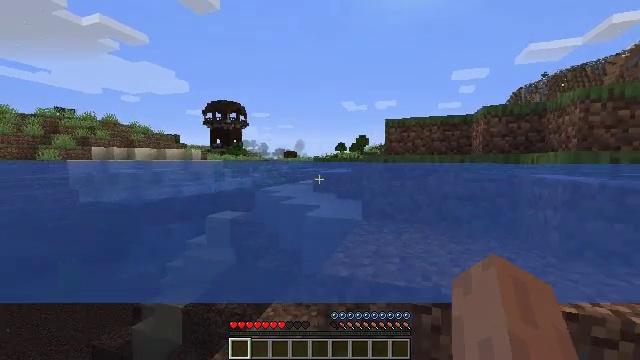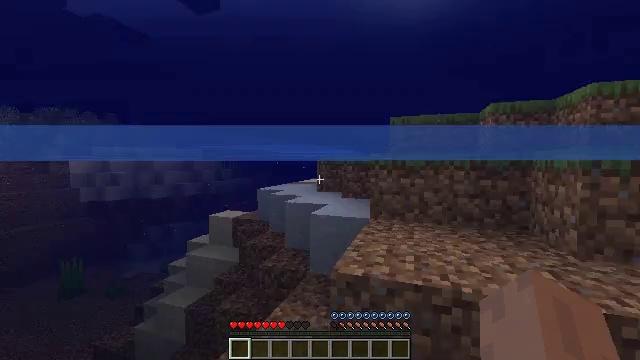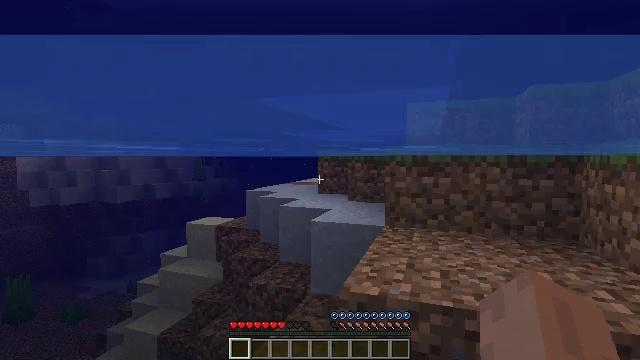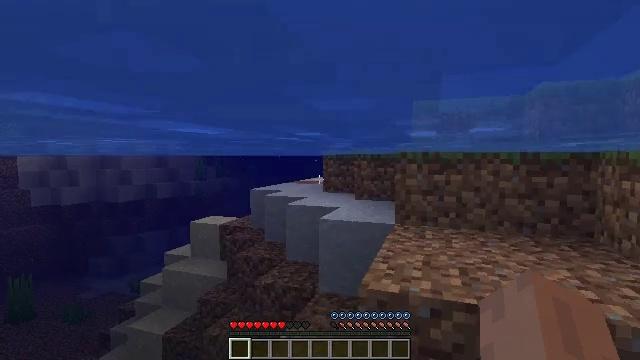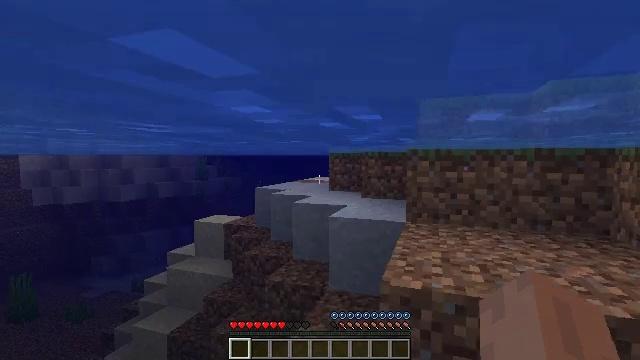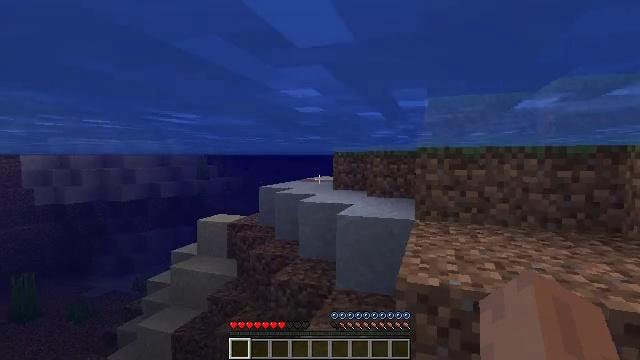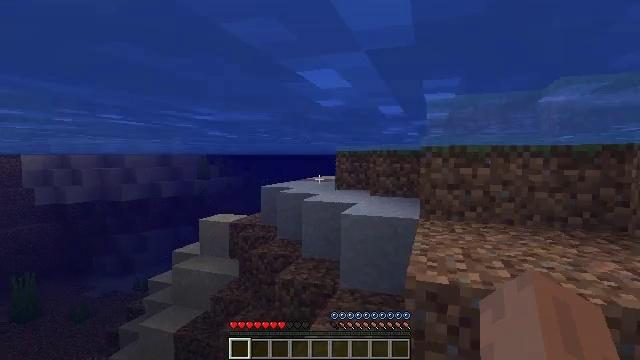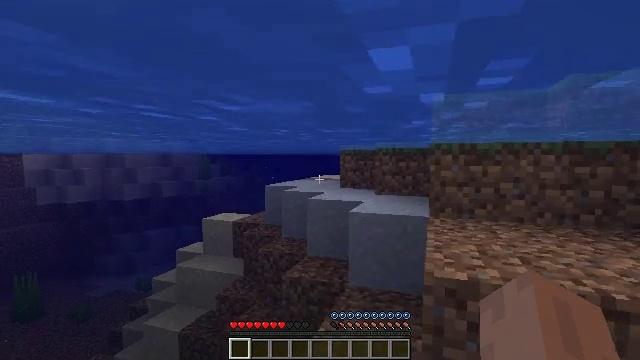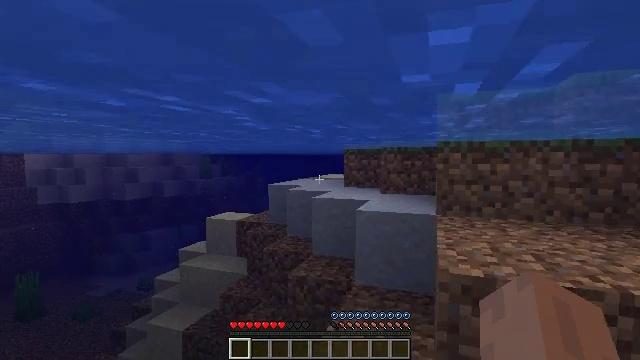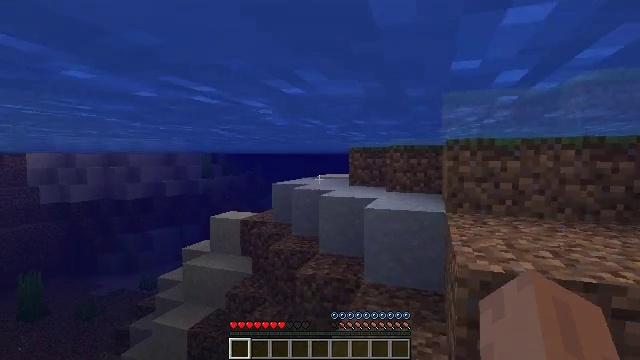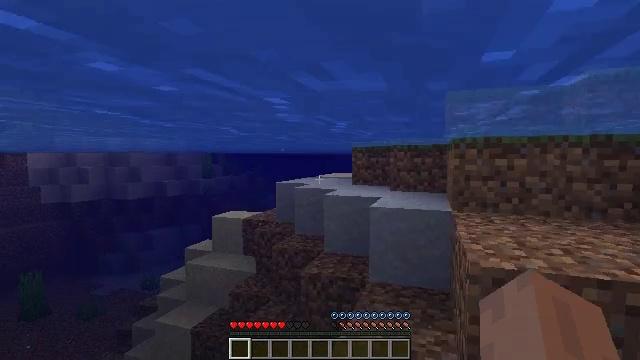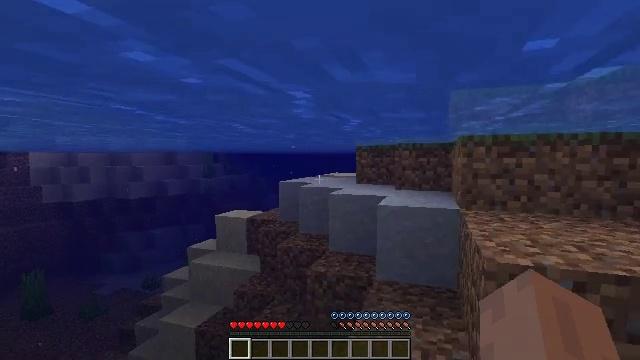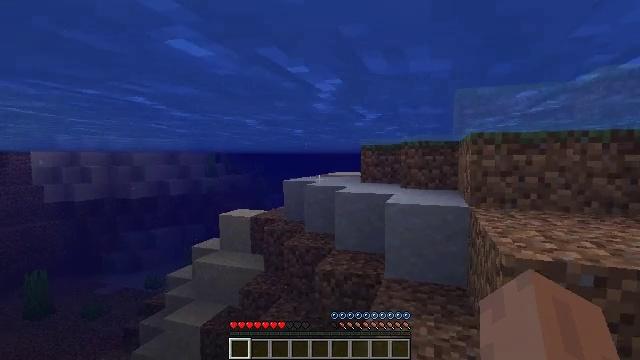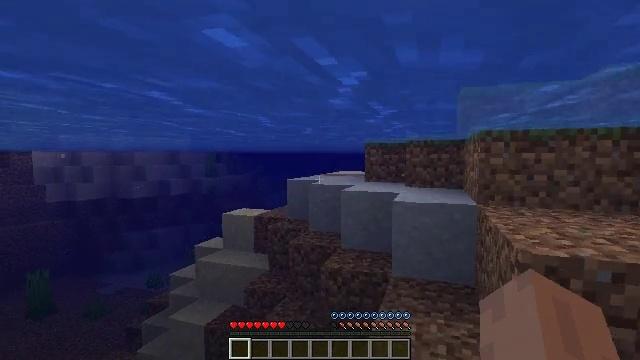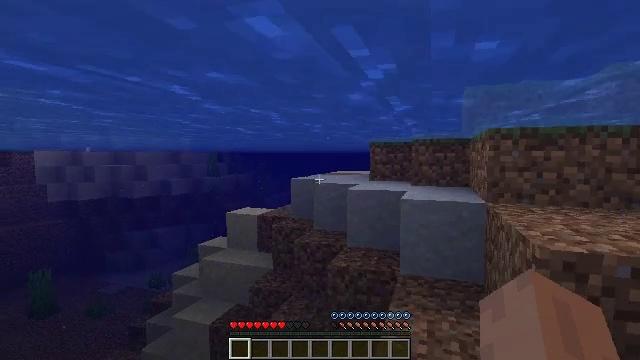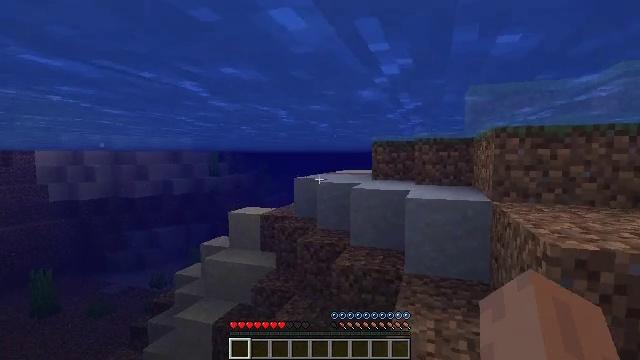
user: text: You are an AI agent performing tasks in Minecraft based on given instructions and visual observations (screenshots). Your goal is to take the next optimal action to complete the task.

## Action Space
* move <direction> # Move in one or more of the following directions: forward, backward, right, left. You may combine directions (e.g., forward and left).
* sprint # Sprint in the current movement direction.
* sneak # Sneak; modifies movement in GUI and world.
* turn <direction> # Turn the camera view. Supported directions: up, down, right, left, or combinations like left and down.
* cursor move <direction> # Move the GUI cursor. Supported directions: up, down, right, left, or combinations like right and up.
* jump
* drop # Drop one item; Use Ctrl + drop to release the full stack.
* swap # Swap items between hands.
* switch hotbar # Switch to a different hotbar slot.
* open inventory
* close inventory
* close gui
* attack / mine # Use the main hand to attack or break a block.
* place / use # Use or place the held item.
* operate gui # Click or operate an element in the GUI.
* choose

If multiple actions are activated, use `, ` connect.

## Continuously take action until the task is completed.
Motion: motion action
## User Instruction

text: Mine the birch planks.
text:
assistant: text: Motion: move left, attack / mine
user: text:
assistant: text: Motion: move left, attack / mine
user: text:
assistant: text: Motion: move left, attack / mine
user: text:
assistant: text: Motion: move left, attack / mine
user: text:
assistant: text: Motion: move left, attack / mine
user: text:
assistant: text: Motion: move left, attack / mine
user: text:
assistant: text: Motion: move left, attack / mine
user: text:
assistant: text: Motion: move left, attack / mine
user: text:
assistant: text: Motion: move left, attack / mine
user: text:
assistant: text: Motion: move left, attack / mine
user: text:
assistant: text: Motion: move left, attack / mine
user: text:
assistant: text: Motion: move left, attack / mine
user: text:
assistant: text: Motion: move left, attack / mine
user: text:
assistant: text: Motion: move left, attack / mine
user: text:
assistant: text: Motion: move forward and move left, attack / mine
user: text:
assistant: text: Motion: move forward and move left, attack / mine
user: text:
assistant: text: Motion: move forward and move left, attack / mine
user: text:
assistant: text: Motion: move forward and move left, attack / mine
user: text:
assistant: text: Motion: move forward and move left, attack / mine
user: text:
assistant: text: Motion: move forward and move left, attack / mine
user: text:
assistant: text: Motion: move forward and move left, attack / mine
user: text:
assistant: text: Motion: move forward and move left, attack / mine
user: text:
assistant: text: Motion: move forward and move left, attack / mine
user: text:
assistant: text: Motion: move forward and move left, attack / mine
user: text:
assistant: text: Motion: move forward and move left, attack / mine
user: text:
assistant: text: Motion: move forward and move left, attack / mine
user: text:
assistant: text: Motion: move forward and move left, attack / mine
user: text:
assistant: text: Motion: move forward and move left, attack / mine
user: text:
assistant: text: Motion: move forward and move left, attack / mine
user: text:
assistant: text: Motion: move forward and move left, attack / mine